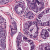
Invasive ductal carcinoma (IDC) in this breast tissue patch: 0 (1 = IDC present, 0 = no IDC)